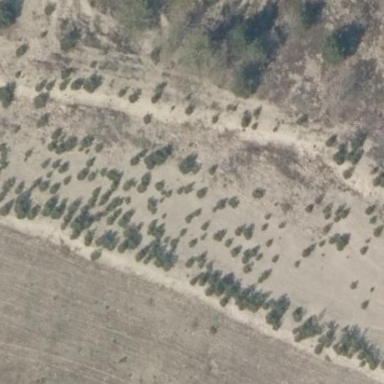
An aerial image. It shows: Patch of scrub vegetation.